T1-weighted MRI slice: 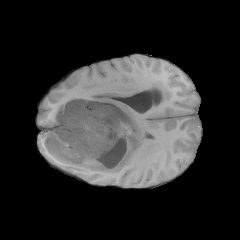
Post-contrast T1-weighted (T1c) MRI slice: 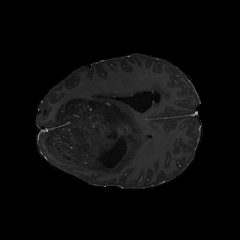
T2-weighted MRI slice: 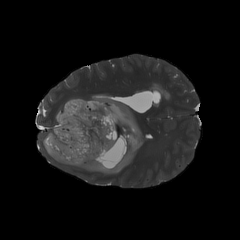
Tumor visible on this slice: yes